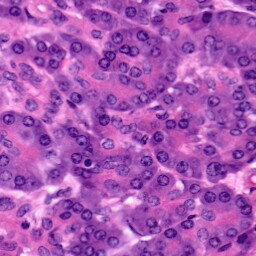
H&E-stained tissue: Pancreatic